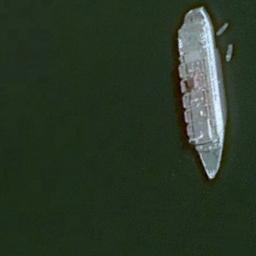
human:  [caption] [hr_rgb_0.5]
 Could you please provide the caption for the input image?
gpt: The cargo ship is in the dark green water .

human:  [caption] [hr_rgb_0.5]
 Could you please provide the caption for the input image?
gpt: There is a light blue boat on the green river, And there are two small boats next to it .

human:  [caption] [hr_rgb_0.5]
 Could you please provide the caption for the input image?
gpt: There is a ship in the green water .

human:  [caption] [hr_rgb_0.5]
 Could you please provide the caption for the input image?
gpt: There is a ship at sea .

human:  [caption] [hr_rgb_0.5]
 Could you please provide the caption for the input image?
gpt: The white ship is surrounded by green water .